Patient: sex M, age 79
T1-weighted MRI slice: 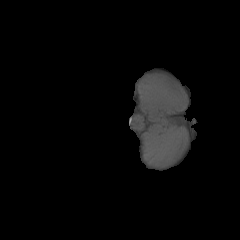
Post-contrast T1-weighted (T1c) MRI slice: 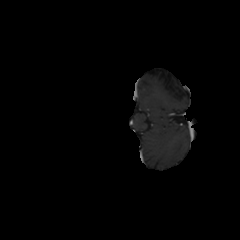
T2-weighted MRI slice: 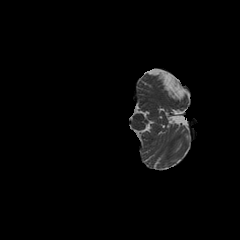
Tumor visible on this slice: no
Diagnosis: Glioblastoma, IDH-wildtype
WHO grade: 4